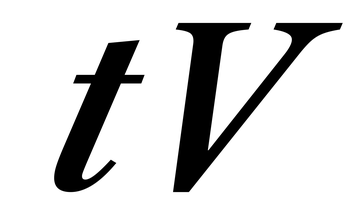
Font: LibreCaslonText-Italic_SemiBold_Italic